Question: I have a img which renders png images. The html structure will look like -
'''
<img src="abc.png" />
'''
It all works well in all browsers except IE8 where the still rendering images is having a black background. In all the other browsers it is transparent (means the background of its parent is seen)

What is the issue? Is it fixable?
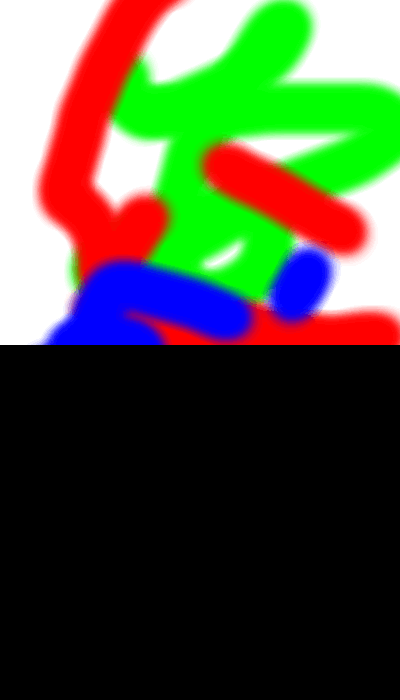
Answer: Try adding the below to your CSS, where you may want to change 'img' to a more precise selector for your image, see <URL>.
'''
img {
background: transparent;
-ms-filter: "progid:DXImageTransform.Microsoft.gradient(startColorstr=#00FFFFFF,endColorstr=#00FFFFFF)"; /* IE8 */
filter: progid:DXImageTransform.Microsoft.gradient(startColorstr=#00FFFFFF,endColorstr=#00FFFFFF); /* IE6 & 7 */
zoom: 1;
}
'''